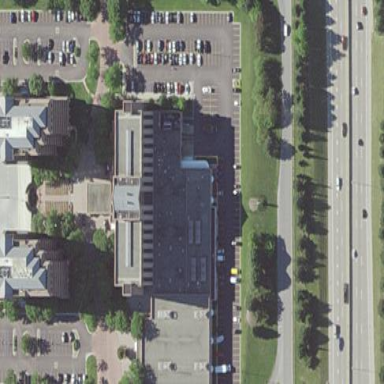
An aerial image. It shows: Parking area with surface.